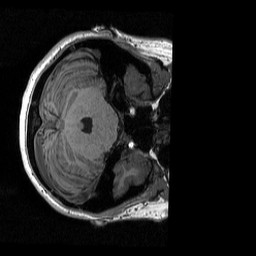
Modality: T1w
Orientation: axial
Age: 25
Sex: female
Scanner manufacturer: siemens
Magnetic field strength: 3 T
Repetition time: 2.3 s
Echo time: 0.00298 s